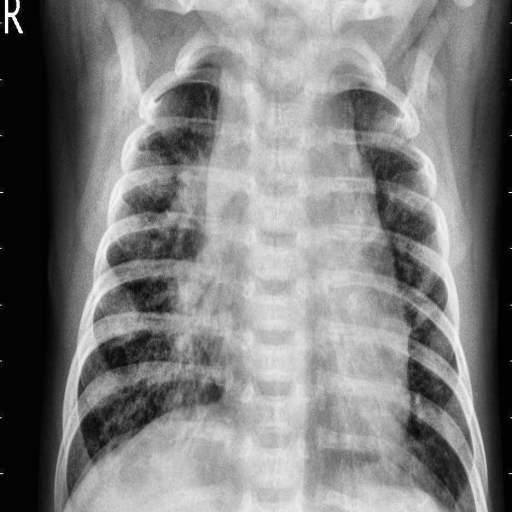
Finding: PNEUMONIA